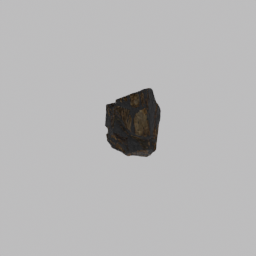
Label: nature